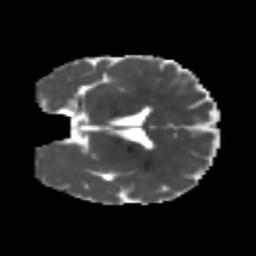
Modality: MD
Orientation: coronal
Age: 6
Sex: male
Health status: healthy